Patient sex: F
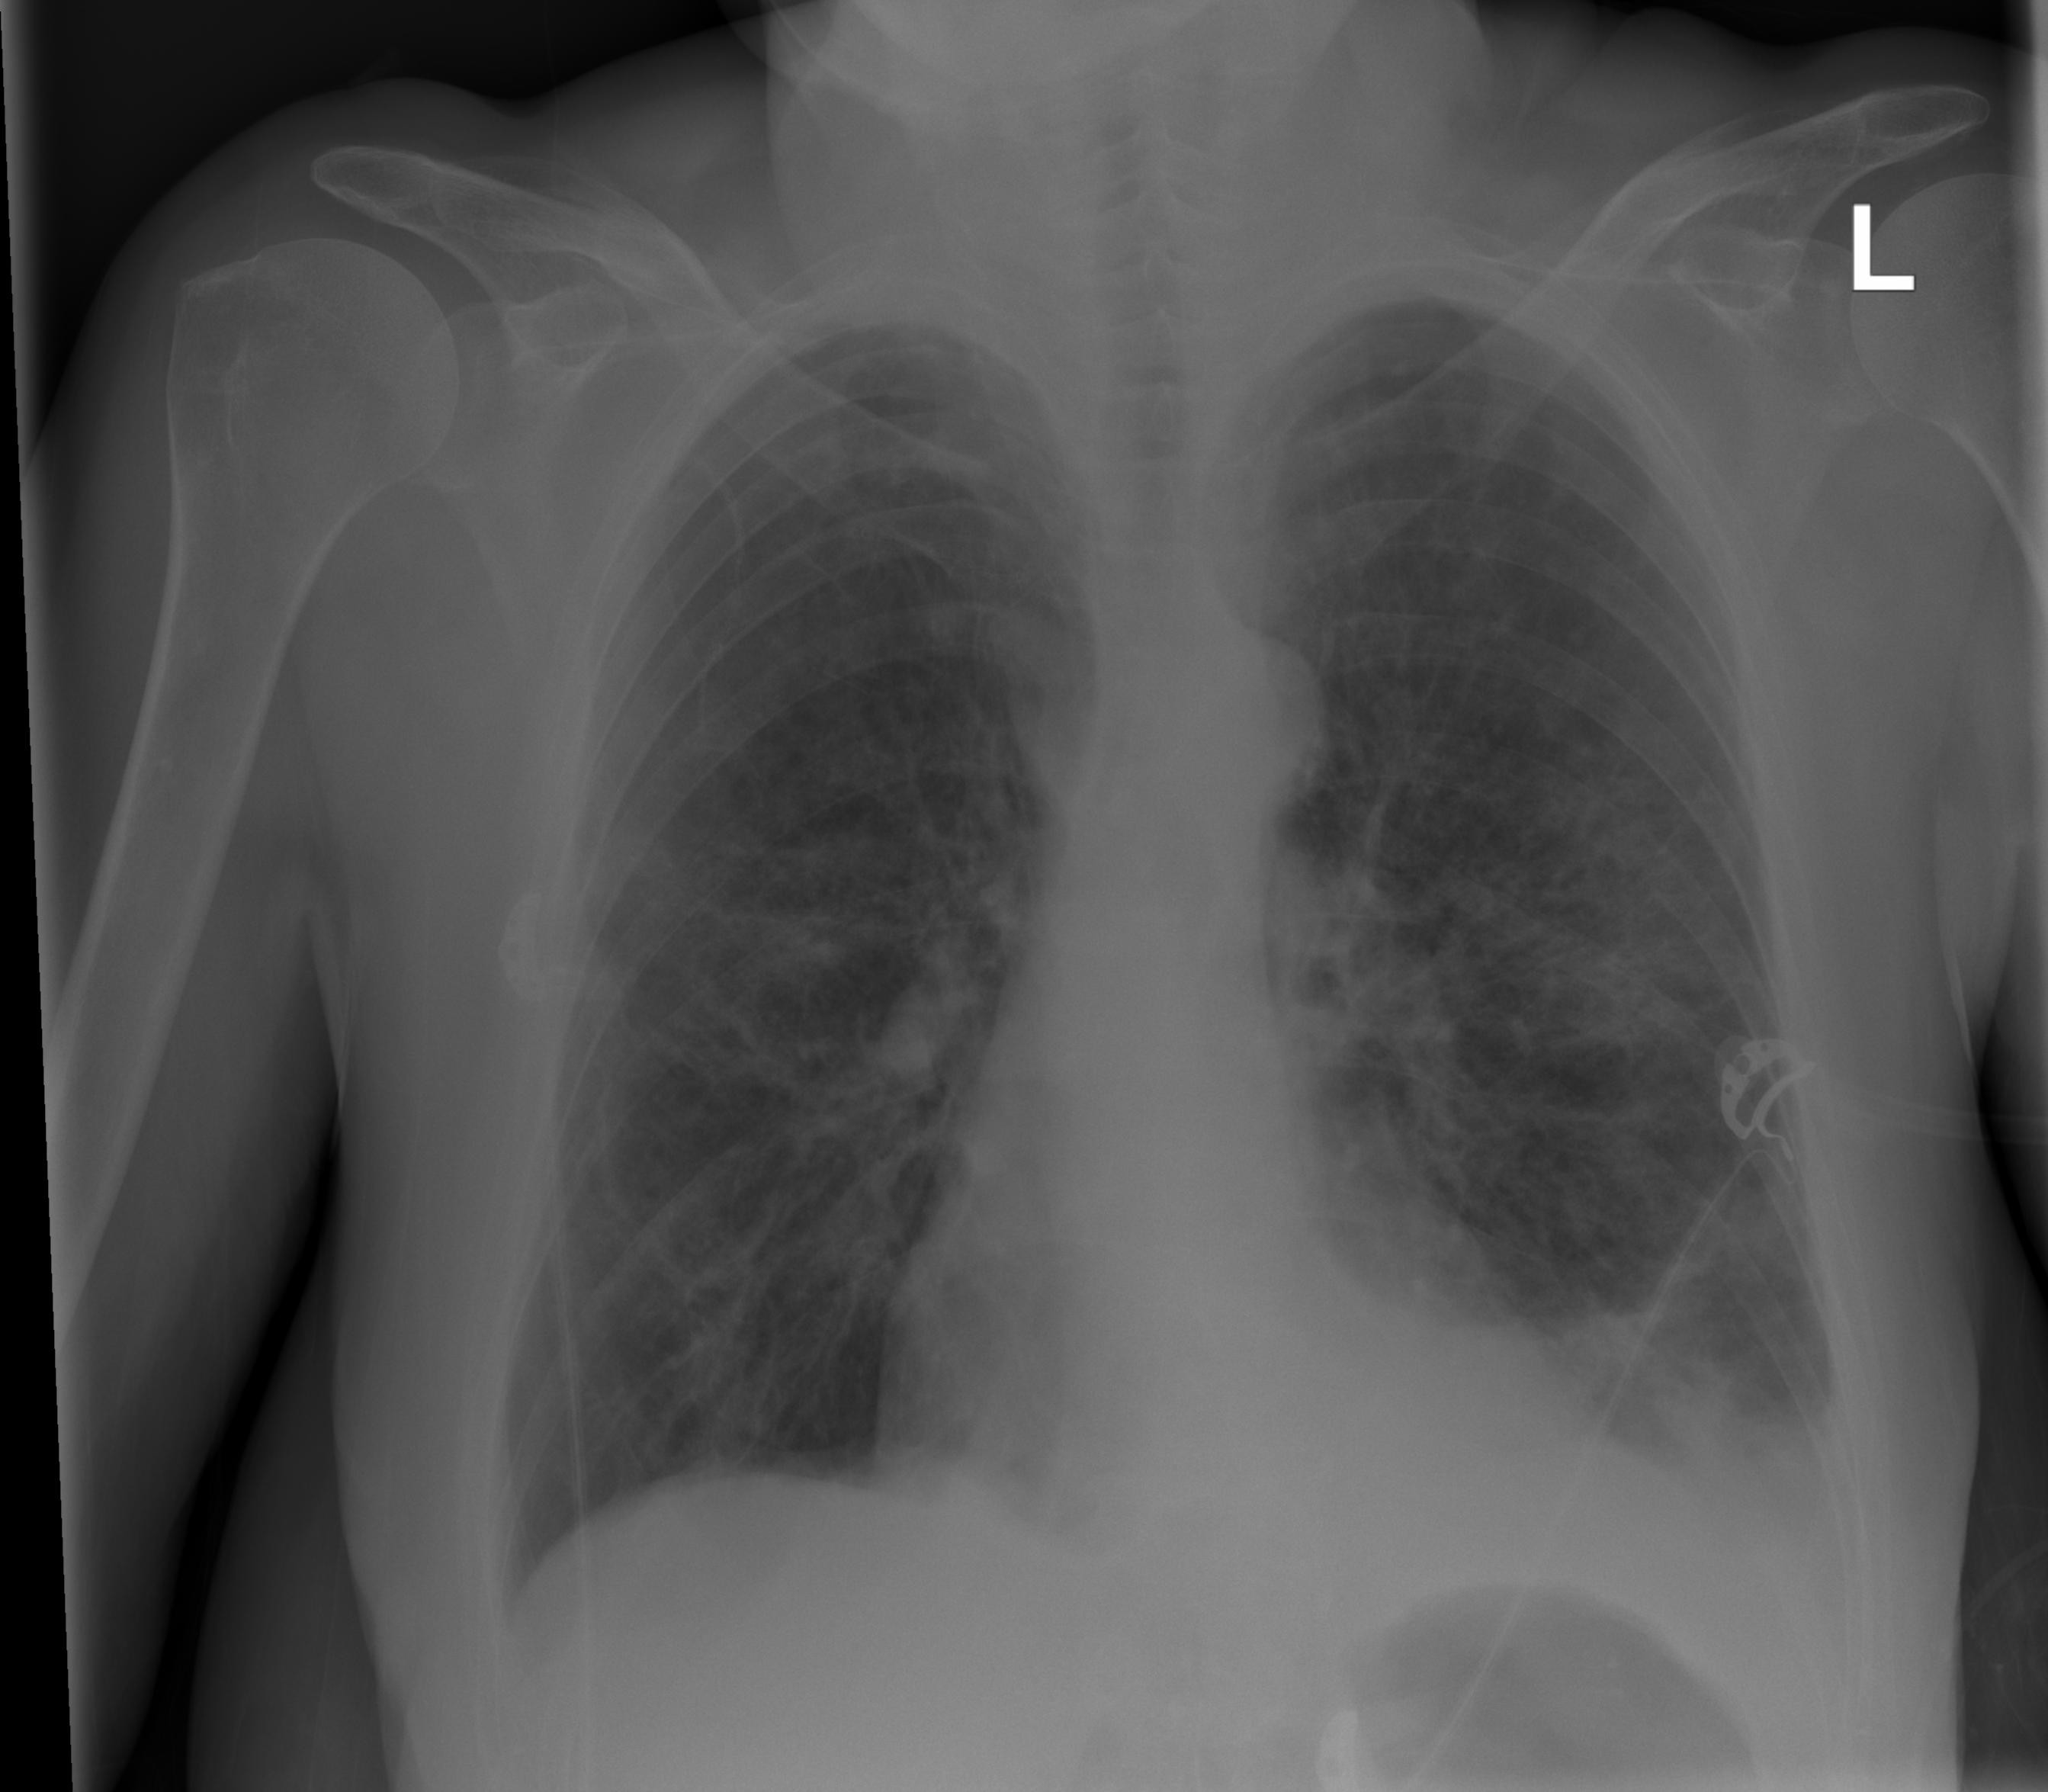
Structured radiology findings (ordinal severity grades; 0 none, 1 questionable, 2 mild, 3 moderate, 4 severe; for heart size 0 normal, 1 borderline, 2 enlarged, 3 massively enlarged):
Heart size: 0
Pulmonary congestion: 0
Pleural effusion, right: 2
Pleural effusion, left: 2
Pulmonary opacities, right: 2
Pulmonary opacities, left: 2
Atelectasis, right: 2
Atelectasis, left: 2